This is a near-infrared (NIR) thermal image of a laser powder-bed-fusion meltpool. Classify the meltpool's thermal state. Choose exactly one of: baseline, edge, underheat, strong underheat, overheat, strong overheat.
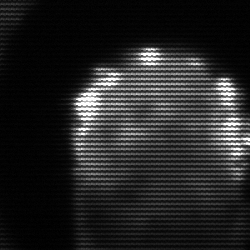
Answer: baseline